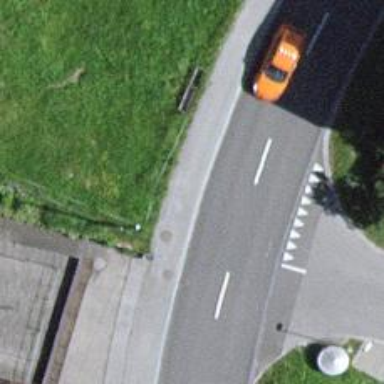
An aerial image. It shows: Bus stop with platform for public transport.